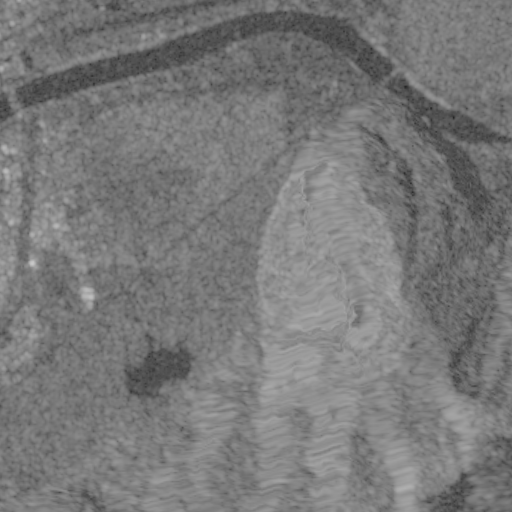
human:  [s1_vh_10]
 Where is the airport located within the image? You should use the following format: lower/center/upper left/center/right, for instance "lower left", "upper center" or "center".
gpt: The airport is located in the upper left of the image.
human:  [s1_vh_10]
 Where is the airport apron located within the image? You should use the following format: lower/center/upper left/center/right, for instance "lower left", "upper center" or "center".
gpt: The airport apron is located in the upper left of the image.
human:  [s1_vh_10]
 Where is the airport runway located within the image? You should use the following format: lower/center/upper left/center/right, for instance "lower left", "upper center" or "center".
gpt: The airport runway is located in the upper left of the image.
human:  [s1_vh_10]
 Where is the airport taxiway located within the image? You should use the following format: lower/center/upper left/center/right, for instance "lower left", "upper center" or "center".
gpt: The airport taxiway is located in the upper left of the image.
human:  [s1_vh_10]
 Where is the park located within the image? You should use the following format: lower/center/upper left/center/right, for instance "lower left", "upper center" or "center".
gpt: The park is located in the left of the image.
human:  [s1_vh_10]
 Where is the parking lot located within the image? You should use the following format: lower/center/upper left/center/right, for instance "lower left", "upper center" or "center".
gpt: The parking lot is located in the upper left of the image.
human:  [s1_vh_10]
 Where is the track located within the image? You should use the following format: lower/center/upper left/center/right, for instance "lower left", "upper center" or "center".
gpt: The track is located in the upper left of the image.
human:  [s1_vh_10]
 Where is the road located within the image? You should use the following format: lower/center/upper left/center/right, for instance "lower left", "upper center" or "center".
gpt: There is no road in the image.

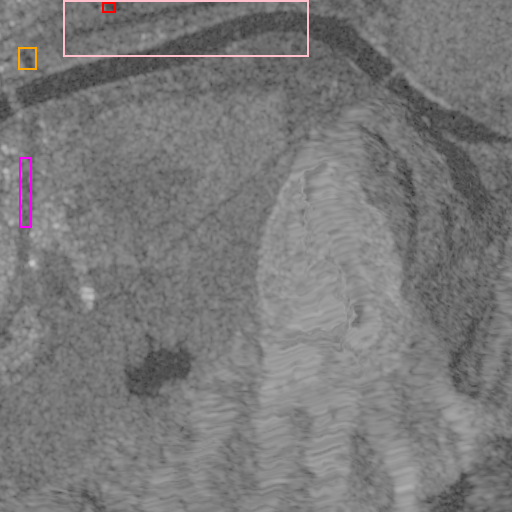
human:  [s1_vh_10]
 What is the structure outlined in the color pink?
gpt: The structure outlined in pink is an airport.
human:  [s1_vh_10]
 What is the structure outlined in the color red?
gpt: The structure outlined in red is an airport apron.
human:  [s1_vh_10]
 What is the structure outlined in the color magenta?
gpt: The structure outlined in magenta is a park.
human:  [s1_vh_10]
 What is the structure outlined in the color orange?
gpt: The structure outlined in orange is a track.
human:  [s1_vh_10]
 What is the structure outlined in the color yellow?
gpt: There is no yellow outline.